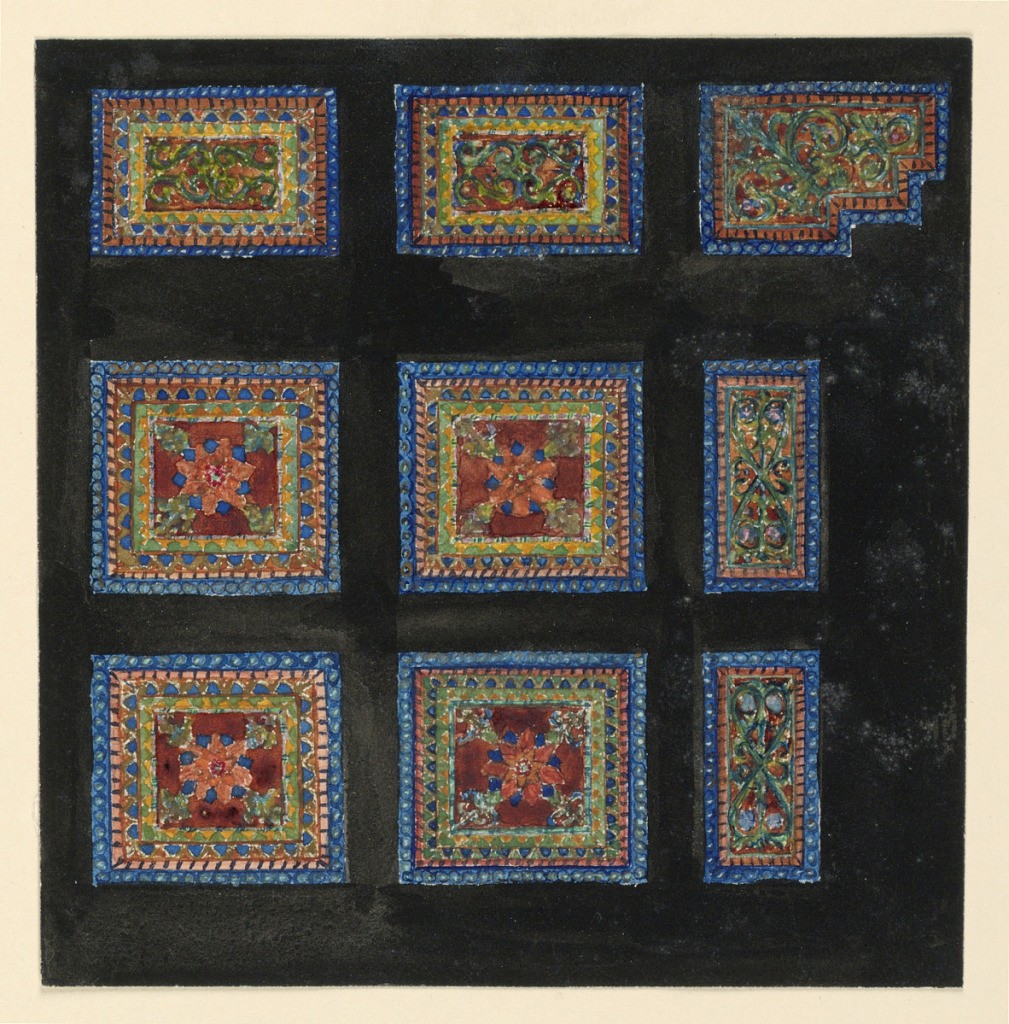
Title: Design for Stained Glass Ornamental Panels
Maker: John La Farge, American, 1835–1910
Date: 1890–1900
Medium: Graphite and watercolor on paper
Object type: Drawing
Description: Against a black ground are set eight square or rectangular panels and one with indented right lower corner. Panels reproduce Byzantine floral motifs.